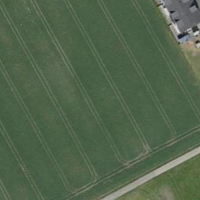
EUNIS habitat code: 52
Species observed at this site:
Cirsium vulgare